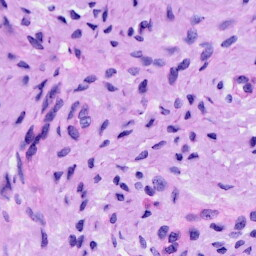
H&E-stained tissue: Cervix